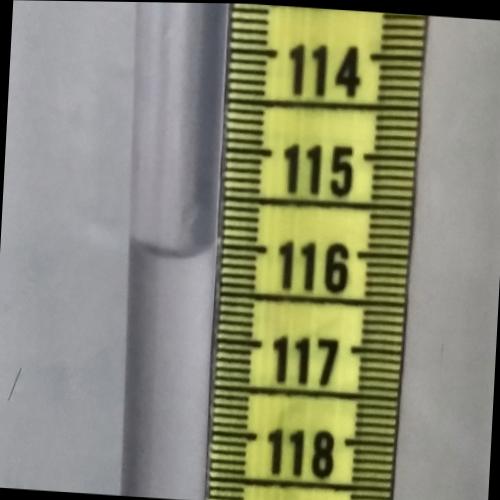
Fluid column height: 116.1 cm